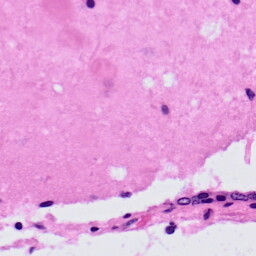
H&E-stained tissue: Prostate